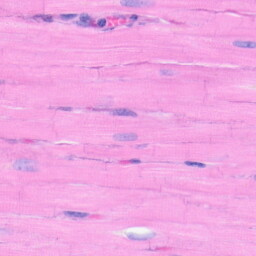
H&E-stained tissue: Heart